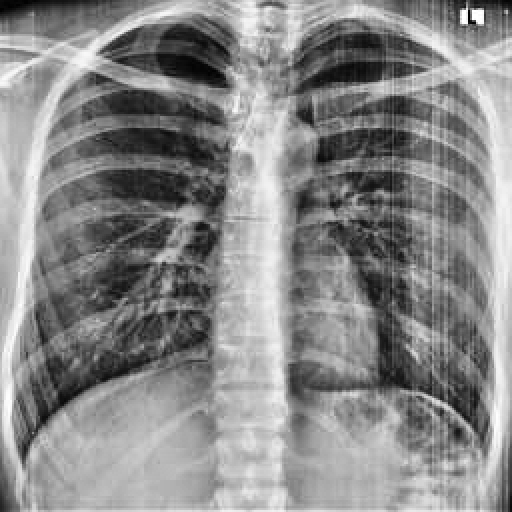
Finding: NORMAL